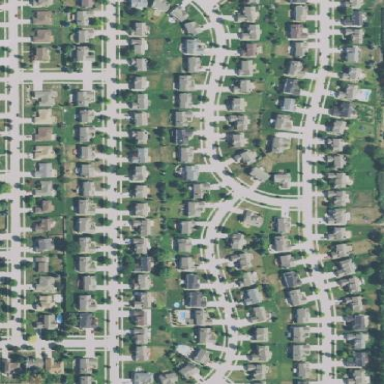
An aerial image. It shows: Residential area consisting of single-family homes.